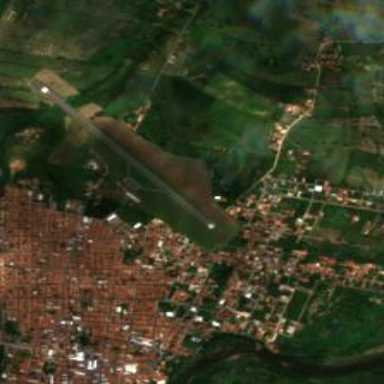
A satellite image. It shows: View of runway in airport.